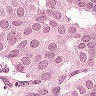
Metastatic tissue present: yes